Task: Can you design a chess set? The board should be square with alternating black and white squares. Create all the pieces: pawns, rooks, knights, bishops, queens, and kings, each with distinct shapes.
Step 3282:
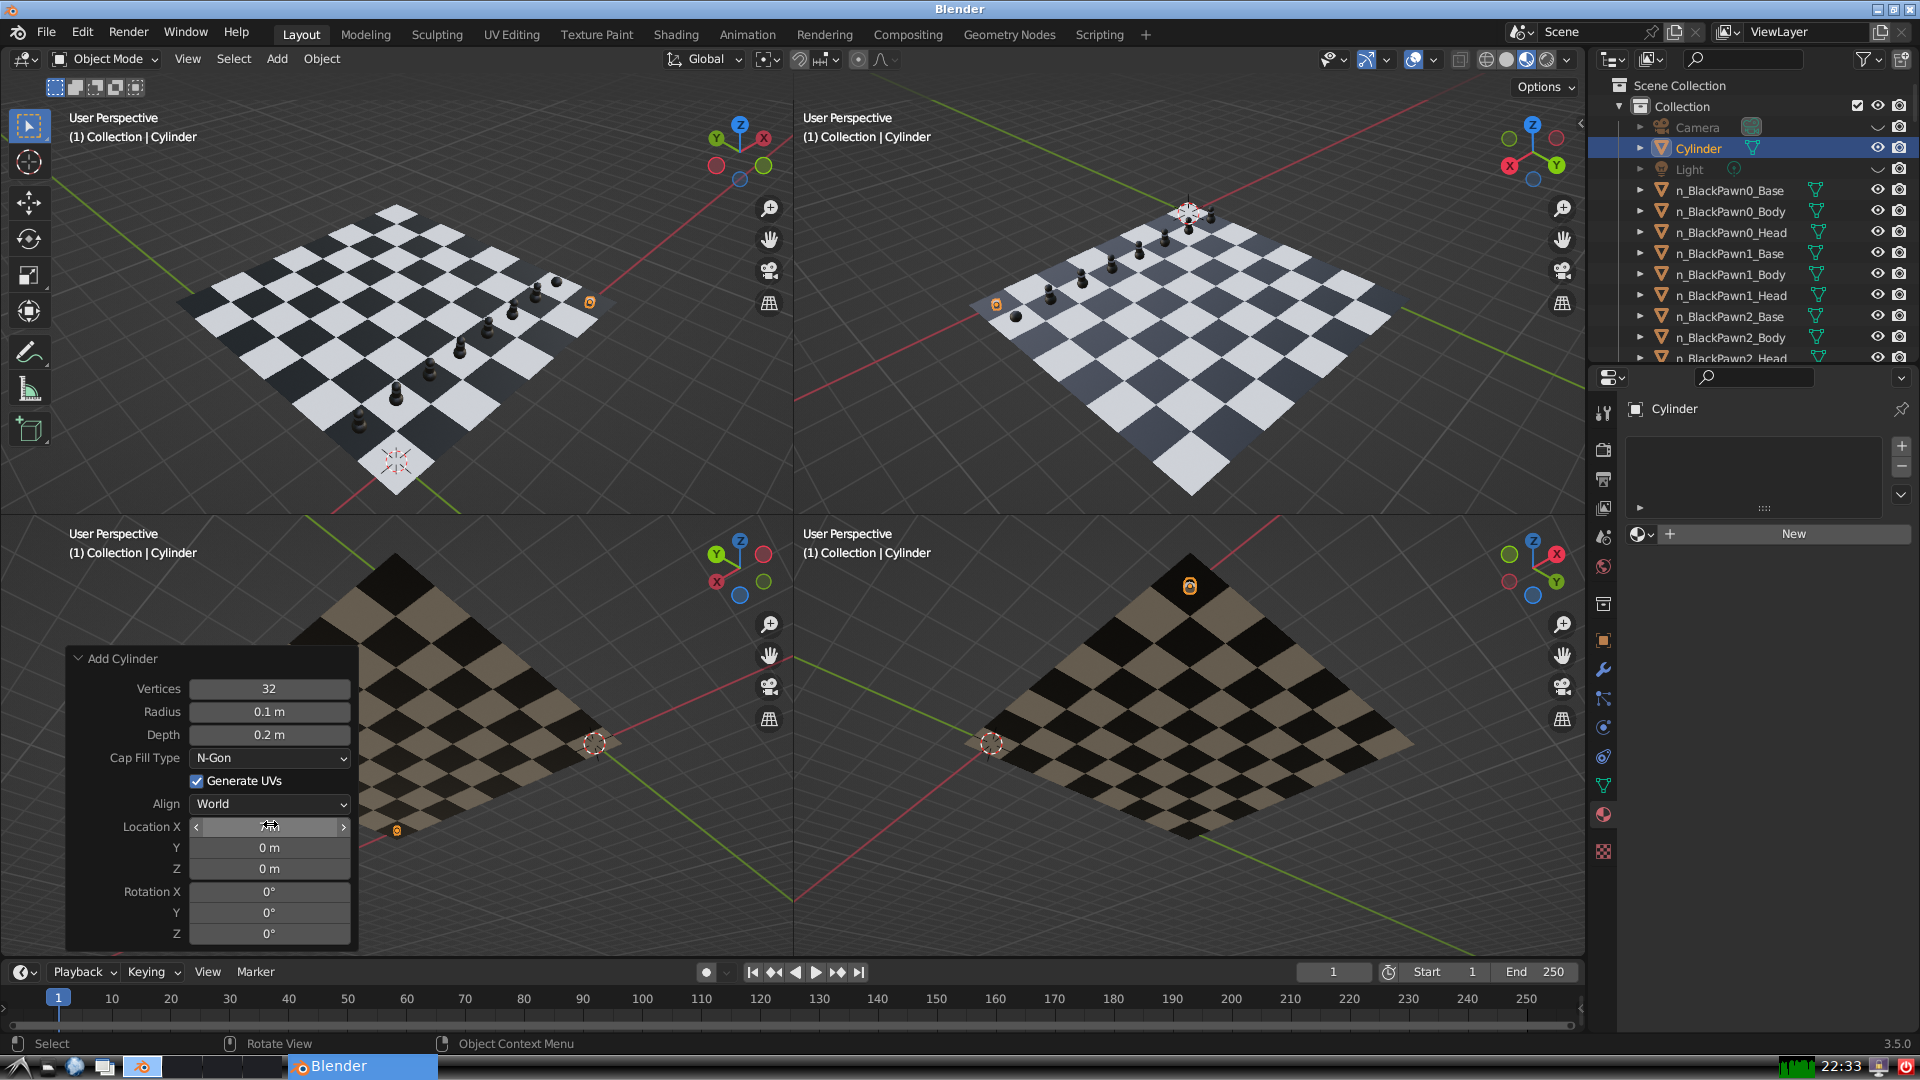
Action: {"mouse_move": [270, 844]}